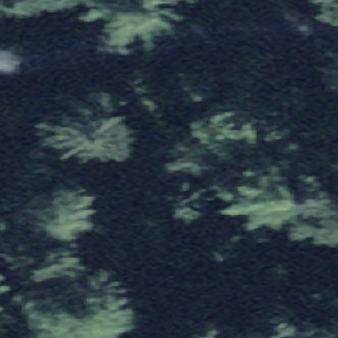
Label: other